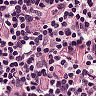
Metastatic tissue present: no